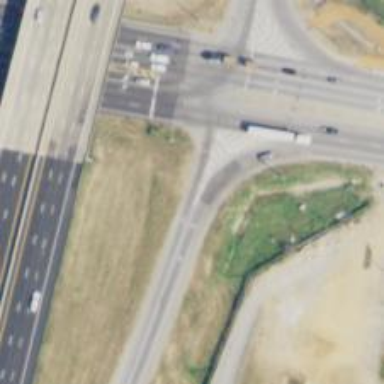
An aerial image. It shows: Asphalt motorway link.